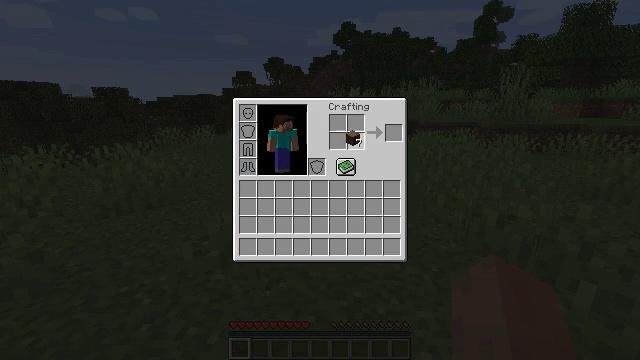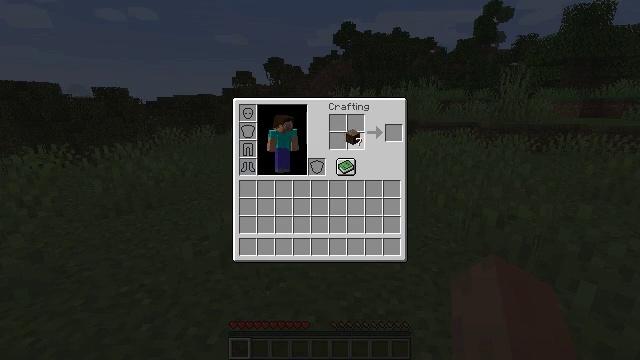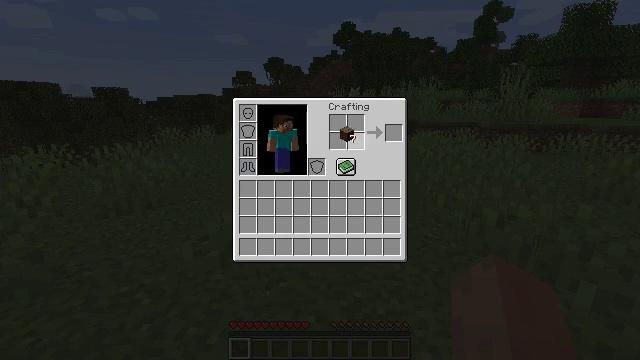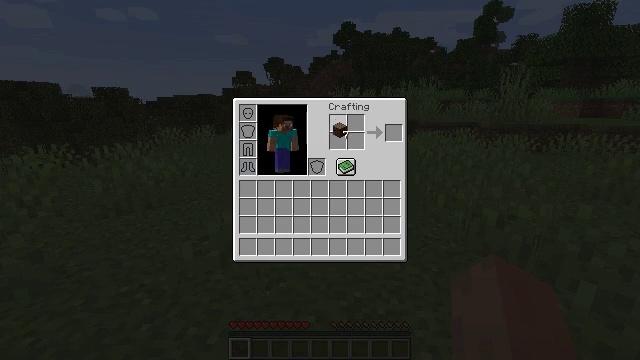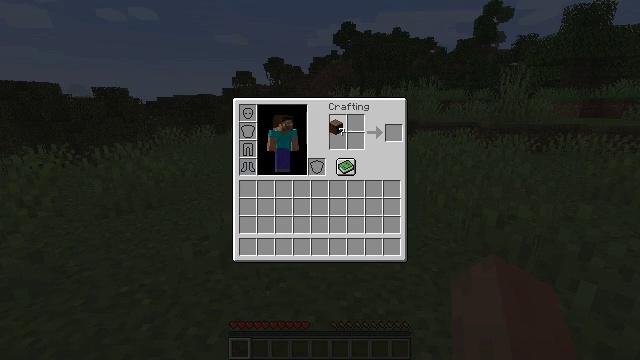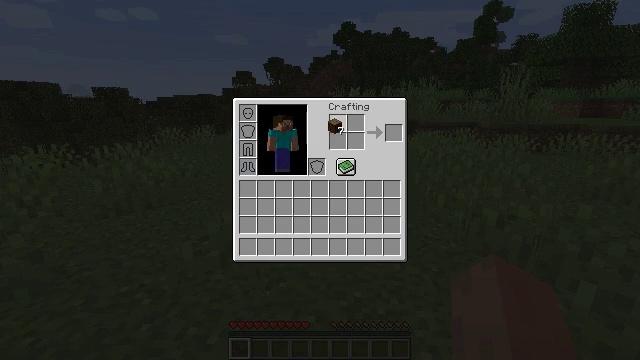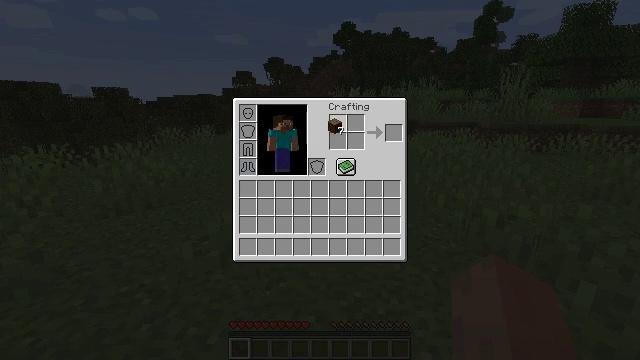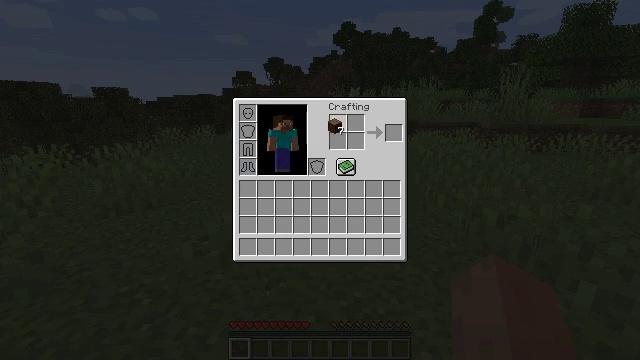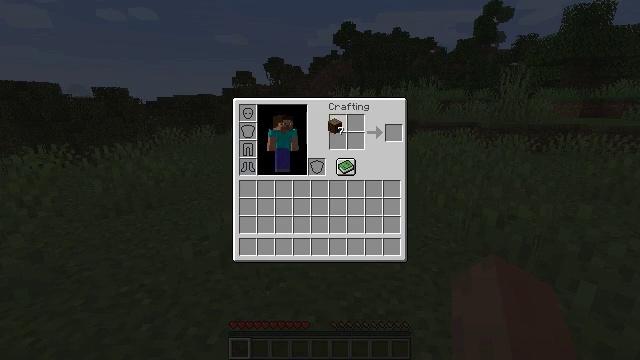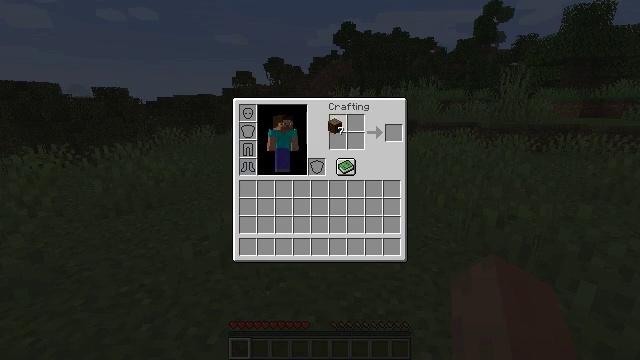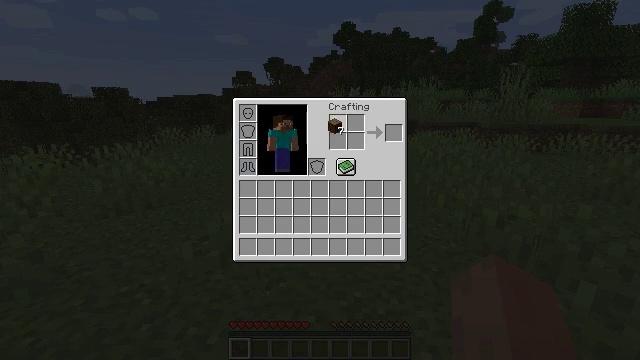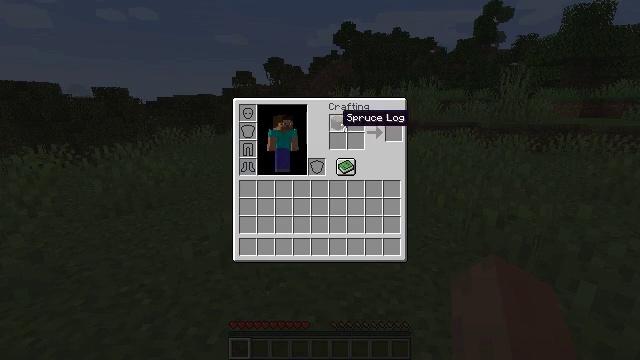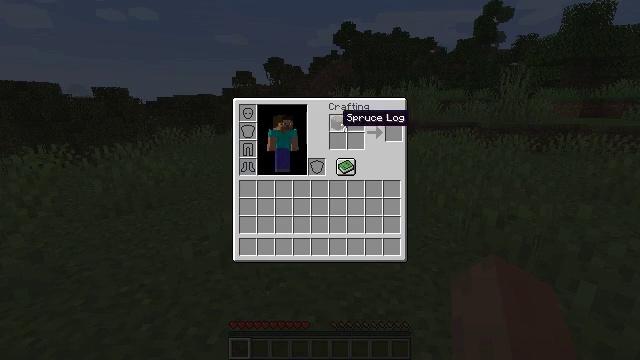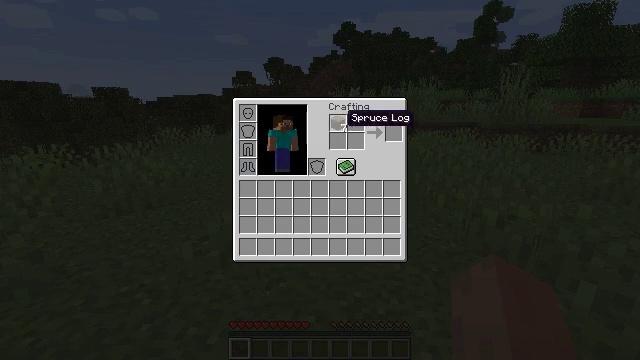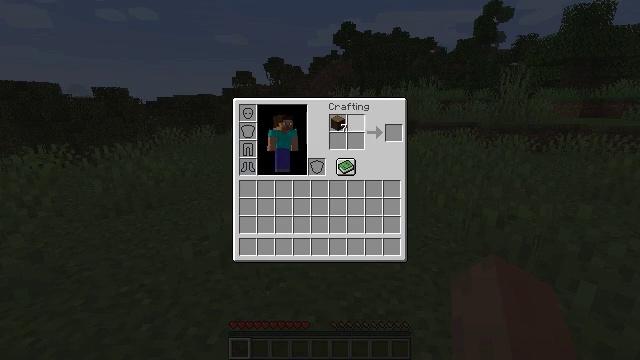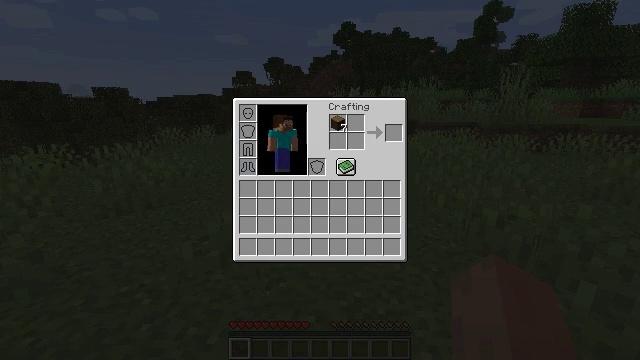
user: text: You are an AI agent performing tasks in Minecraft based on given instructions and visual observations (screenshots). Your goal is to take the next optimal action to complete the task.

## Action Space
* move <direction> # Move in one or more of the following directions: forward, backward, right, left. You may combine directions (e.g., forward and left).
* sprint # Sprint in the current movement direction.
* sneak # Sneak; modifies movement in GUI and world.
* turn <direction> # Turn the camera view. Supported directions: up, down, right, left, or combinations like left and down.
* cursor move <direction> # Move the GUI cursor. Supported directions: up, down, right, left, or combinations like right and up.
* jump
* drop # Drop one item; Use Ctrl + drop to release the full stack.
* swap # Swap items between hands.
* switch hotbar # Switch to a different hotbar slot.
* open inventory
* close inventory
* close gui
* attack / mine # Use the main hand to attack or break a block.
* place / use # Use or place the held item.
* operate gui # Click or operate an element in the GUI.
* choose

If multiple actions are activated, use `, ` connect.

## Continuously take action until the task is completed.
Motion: motion action
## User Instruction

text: Craft a crafting table.
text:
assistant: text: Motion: no_op
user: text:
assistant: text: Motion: no_op
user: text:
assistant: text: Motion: no_op
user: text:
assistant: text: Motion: no_op
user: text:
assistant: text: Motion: no_op
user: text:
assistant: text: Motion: no_op
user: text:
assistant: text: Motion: attack / mine
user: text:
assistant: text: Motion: attack / mine
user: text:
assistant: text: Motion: attack / mine
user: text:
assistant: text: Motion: attack / mine
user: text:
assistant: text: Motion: no_op
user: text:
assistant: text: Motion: no_op
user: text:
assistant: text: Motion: no_op
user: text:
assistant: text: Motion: turn right
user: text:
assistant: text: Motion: turn right
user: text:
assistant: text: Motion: no_op
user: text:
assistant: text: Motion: no_op
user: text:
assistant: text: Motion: no_op
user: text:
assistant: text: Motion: no_op
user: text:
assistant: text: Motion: no_op
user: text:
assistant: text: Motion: no_op
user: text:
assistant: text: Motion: no_op
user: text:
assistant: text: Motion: no_op
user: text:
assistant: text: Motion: sneak
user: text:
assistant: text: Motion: sneak
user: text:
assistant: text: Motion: sneak
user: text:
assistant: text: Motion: sneak
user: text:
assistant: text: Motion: sneak
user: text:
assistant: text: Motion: sneak
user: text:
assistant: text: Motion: sneak